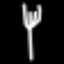
Label: fork